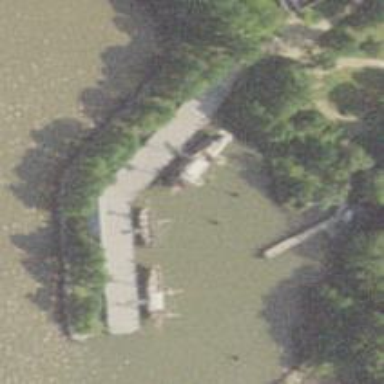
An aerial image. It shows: Historic ship.